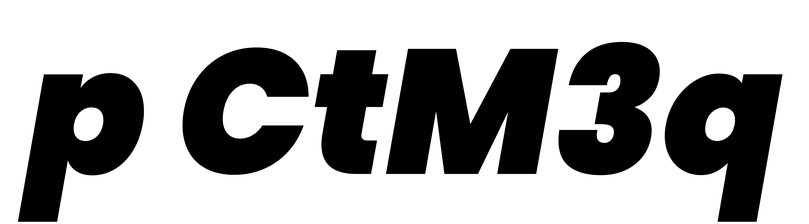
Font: Poppins-BlackItalic